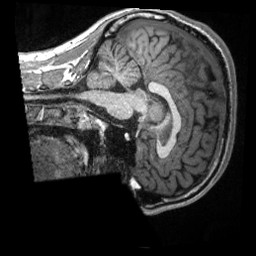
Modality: T1w
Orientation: sagittal
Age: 24
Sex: male
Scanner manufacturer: siemens
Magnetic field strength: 3 T
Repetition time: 2.3 s
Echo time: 0.00288 s